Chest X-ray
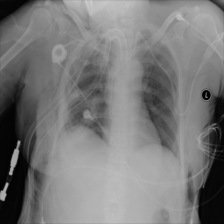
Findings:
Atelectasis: negative
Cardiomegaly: negative
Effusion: positive
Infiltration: negative
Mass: negative
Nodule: negative
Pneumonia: negative
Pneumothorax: negative
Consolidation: negative
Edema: negative
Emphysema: positive
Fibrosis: negative
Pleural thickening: negative
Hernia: negative